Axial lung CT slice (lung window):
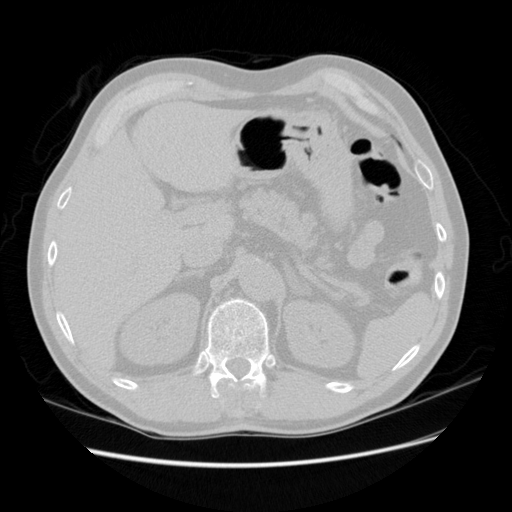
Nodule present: no